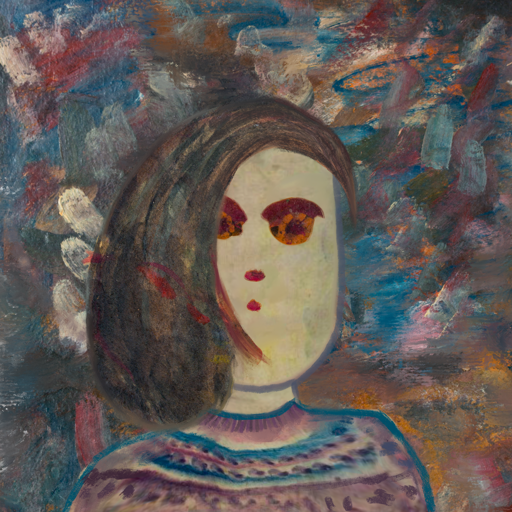
Background: Boggyland, Head And Neck Front: Hill_Girl, Face Front: Doll, Bust: HillGirl, Hair Front: Gypsy_Mother, Head Accessory: Blank, Second Necklace: Blank, Necklace: Blank, Baby: Blank